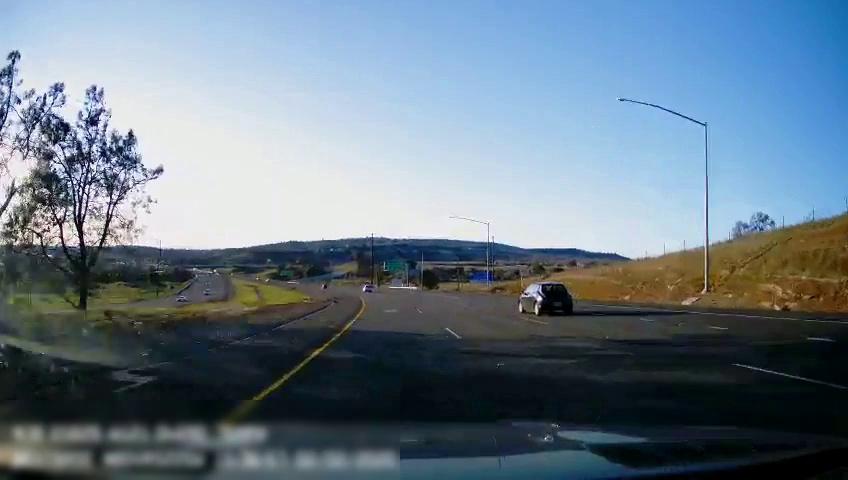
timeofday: Day
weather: Sunny
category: Drivable Space
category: Drivable Space
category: Vehicles | Car
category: Vehicles | Car
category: Vehicles | Car
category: Lanes | Current Lane
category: Lanes | Current Lane
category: Lanes | Alternate Lane
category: Lanes | Alternate Lane
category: Lanes | Alternate Lane
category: Traffic | Signs